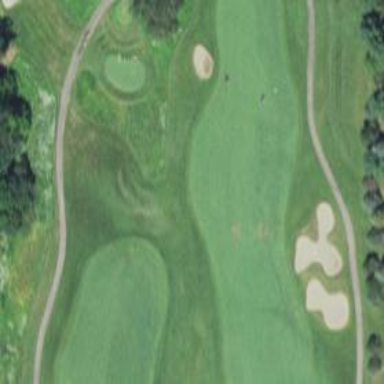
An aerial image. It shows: Golf hole.